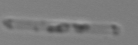
Label: Cerataulina_pelagica